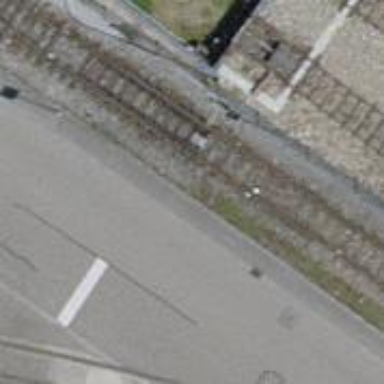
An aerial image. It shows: Railway switch.